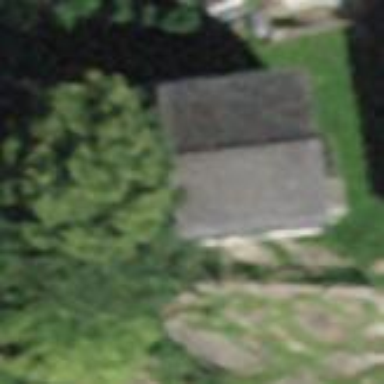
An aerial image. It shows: Hut.